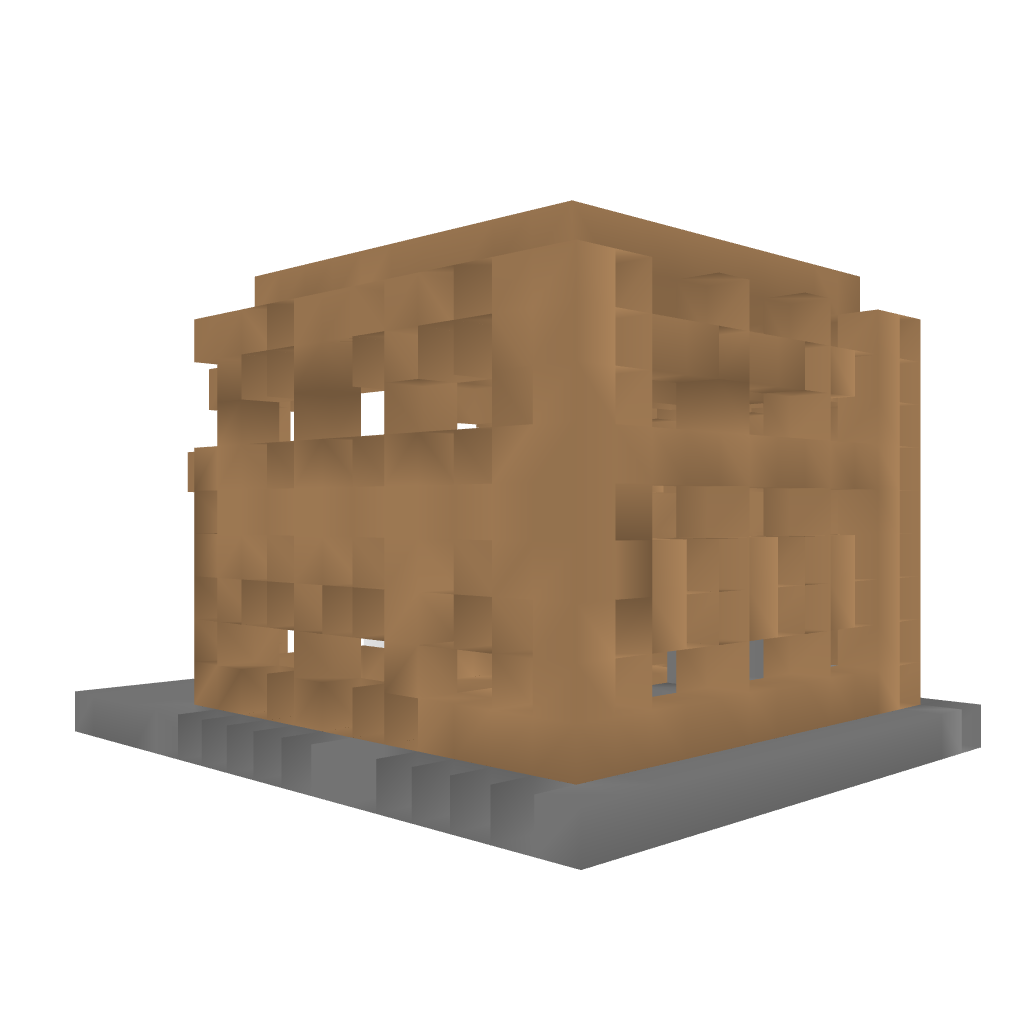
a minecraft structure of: The Hensley Home bad low quality